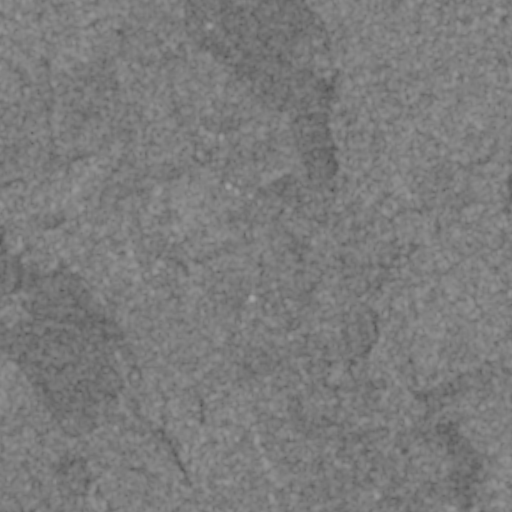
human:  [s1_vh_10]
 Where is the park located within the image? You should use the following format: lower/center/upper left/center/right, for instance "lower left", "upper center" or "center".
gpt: The park is located in the lower left of the image.
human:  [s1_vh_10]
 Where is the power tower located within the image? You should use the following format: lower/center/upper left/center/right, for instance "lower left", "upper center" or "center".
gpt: The power tower is located in the lower of the image.
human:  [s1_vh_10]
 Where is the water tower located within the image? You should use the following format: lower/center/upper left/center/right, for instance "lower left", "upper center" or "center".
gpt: The water tower is located in the center right of the image.
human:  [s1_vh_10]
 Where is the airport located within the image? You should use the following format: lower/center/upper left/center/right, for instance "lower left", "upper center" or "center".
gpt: There is no airport in the image.

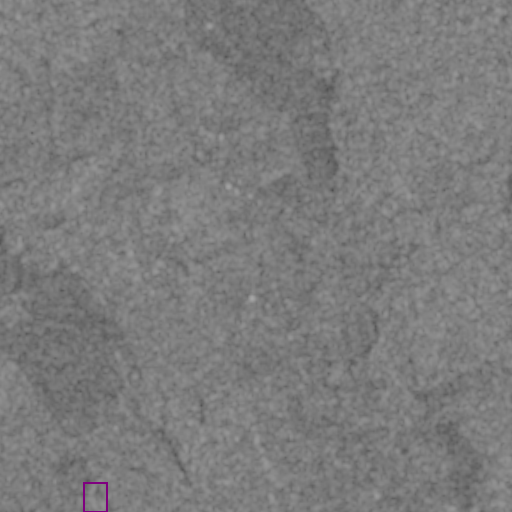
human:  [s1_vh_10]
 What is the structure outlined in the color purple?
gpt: The structure outlined in purple is a park.
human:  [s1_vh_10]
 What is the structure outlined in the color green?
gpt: There is no green outline.